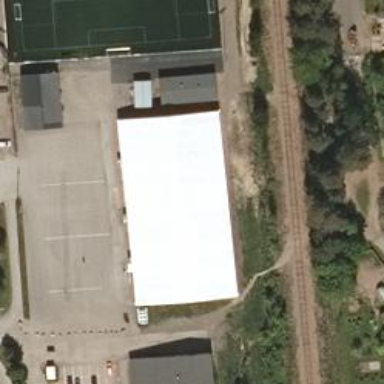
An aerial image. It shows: Sports centre in the leisure land.